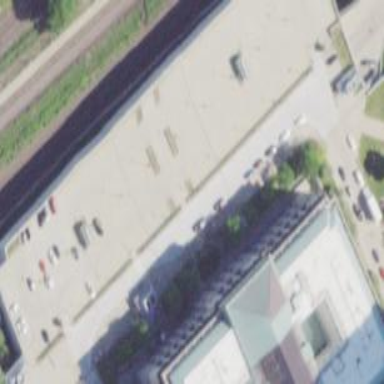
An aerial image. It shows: Multi-storey garage used for parking.